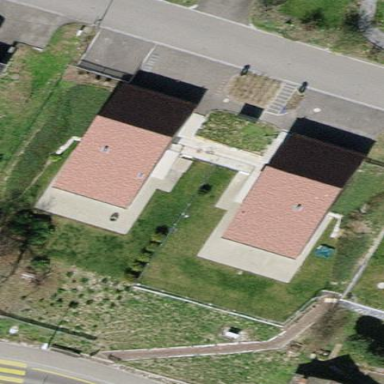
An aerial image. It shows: Detached building with saltbox-shaped roof.